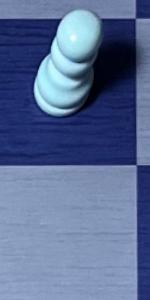
Label: Empty